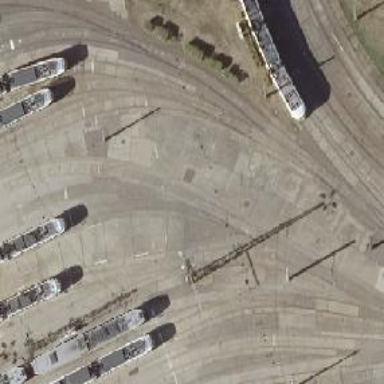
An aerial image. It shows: Railway switch.